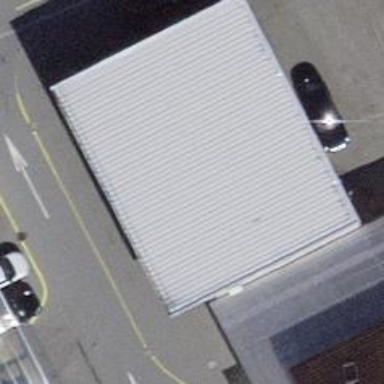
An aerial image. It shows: Car repair shop.